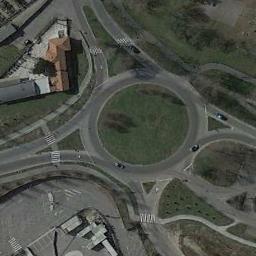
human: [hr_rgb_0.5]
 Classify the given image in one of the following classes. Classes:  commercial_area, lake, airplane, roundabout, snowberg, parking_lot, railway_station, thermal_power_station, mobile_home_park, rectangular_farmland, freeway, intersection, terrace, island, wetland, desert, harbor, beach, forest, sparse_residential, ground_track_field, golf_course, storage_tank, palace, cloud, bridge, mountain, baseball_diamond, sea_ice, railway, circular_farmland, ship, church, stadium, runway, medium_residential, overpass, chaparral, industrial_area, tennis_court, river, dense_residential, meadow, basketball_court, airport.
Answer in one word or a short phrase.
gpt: roundabout